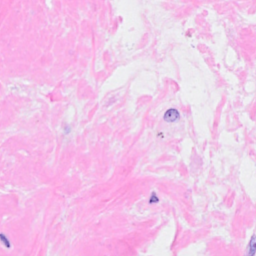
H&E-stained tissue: Breast